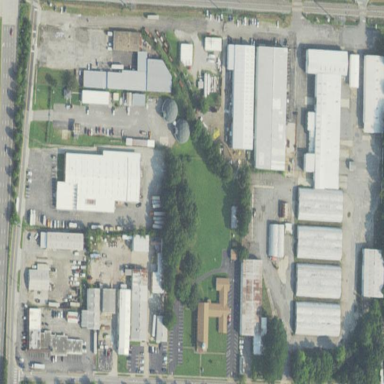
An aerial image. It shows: Industrial area.